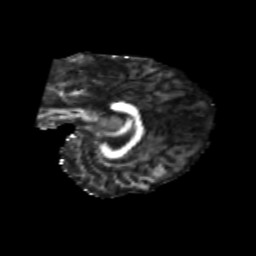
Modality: FA
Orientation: sagittal
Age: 31
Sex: female
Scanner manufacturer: siemens
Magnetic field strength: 3 T
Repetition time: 1.8 s
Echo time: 0.07 s